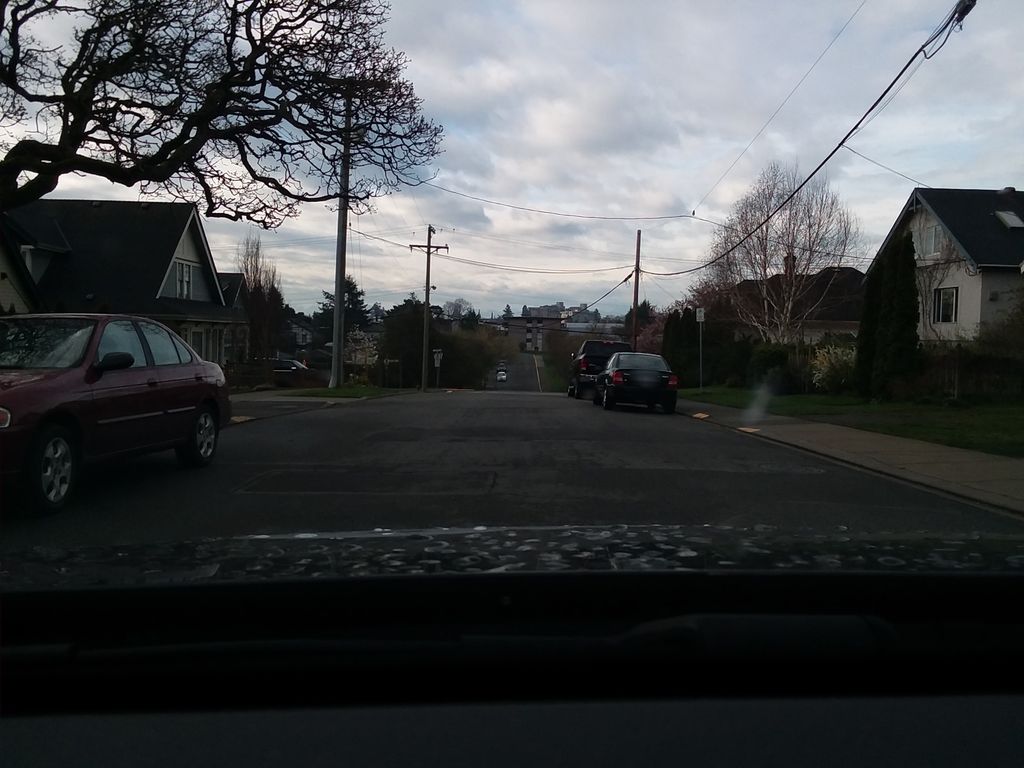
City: victoria